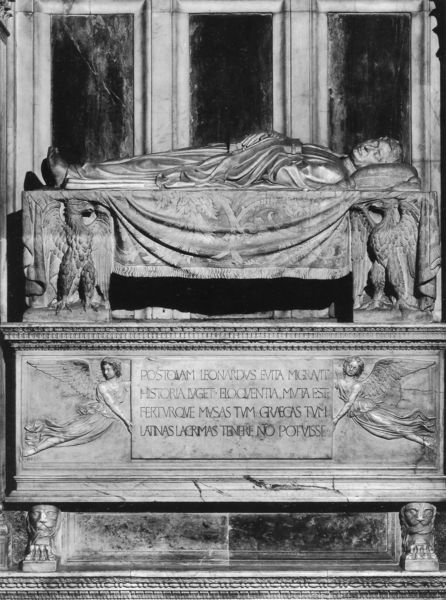
Titel: Grabmal des Leonardo Bruni
Künstler: Bernardo Rosselino
Standort: Florenz, S. Croce (EU - I - Toskana)
Schlagwörter: adler, flügel, kopf, mann, vogel, weiß, grau, marmor, mund, schwarz, barock, falten, sockel, stein, tod, tot, trauer, kirche, gewand, decke, renaissance, traurig, engel, skulptur, relief, schrift, liegen, kaiser, tafel, inschrift, bett, foto, denkmal, schwarzweiß, text, rom, sarg, grab, zentral, löwe, gedenken, eule, latein, sarkophag, epitaph, genien, liegefigur, marmaor, memorial